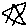
Label: star